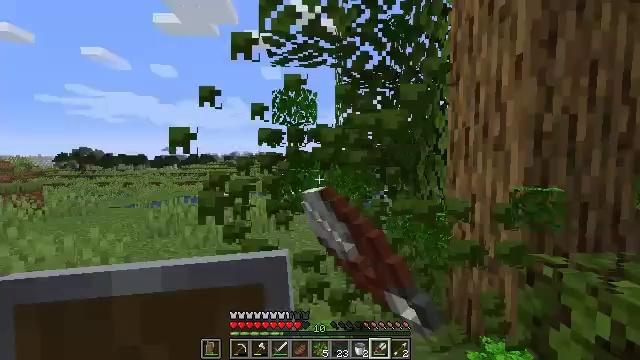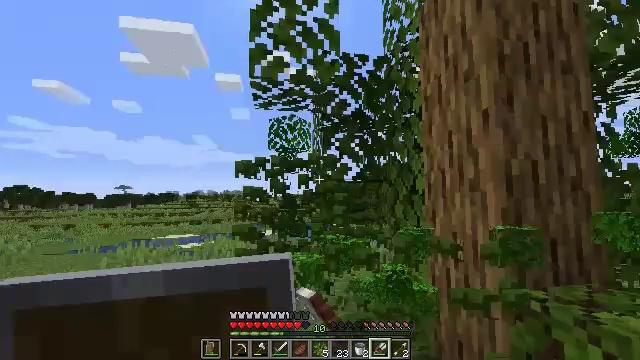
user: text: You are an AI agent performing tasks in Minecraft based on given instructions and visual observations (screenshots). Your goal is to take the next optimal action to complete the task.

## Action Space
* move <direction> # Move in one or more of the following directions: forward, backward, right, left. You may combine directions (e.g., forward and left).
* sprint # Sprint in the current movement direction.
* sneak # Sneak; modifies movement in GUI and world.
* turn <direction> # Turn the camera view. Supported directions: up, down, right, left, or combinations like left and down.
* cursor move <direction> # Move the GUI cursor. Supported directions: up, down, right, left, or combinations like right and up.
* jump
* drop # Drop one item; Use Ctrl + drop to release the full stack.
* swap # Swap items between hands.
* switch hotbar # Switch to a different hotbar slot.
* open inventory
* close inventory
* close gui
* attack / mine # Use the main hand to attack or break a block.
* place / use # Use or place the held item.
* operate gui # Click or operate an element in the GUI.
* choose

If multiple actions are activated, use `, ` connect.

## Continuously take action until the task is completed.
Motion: motion action
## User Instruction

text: Clear the ground by mining grass.
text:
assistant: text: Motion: move left, turn right and up, attack / mine
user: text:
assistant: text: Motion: attack / mine